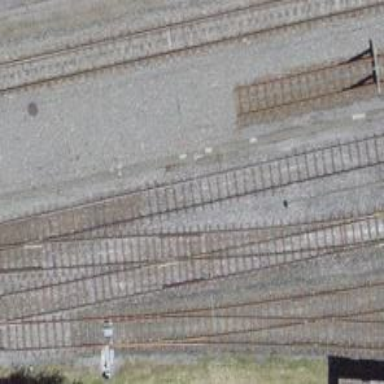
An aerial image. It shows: Rail yard with electrified contact lines for the trains.